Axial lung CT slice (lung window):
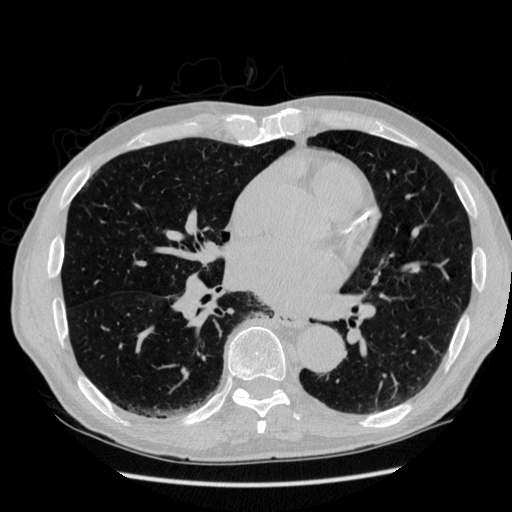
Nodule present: no